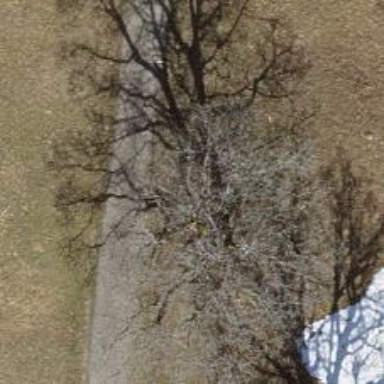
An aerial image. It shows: Single tag "natural: tree."